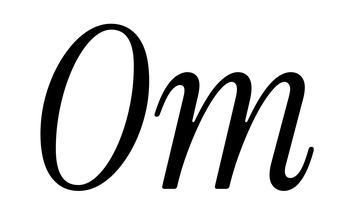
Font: InstrumentSerif-Italic